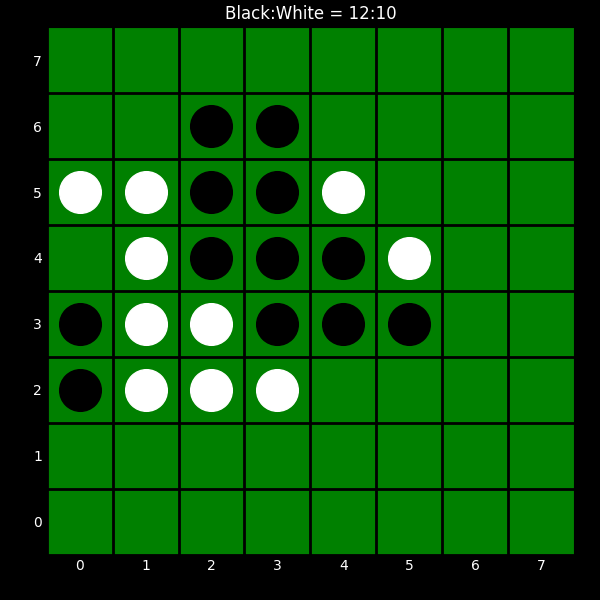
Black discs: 12
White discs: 10